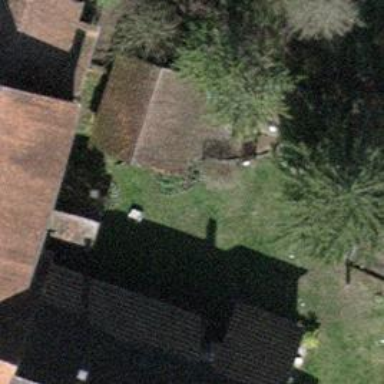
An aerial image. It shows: Shed.